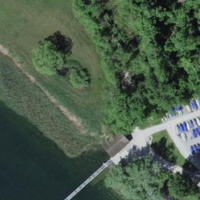
EUNIS habitat code: 24
Species observed at this site:
Podiceps cristatus
Turdus philomelos
Fulica atra
Anas platyrhynchos
Alcedo atthis
Larus canus
Aythya fuligula
Salix caprea
Spinus spinus
Turdus merula
Chroicocephalus ridibundus
Gallinula chloropus
Parus major
Erithacus rubecula
Mergus merganser
Milvus milvus